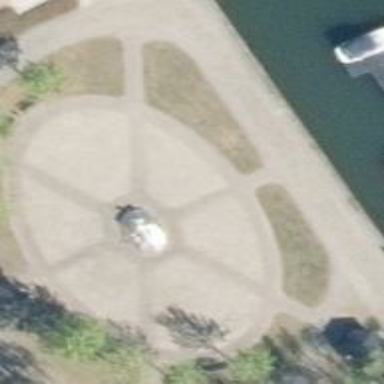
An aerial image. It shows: Memorial site with historic significance.